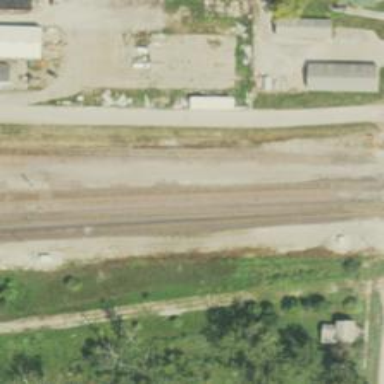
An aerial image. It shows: Disused railway.